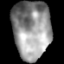
Tissue: lung
Cell type: Myeloid cells
Senescence score: 0.1956
Nuclear area (px): 2176
Mean DAPI intensity: 147.365